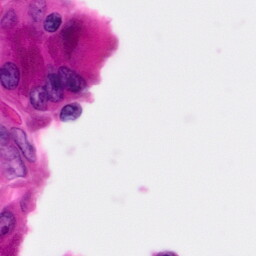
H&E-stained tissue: Pancreatic